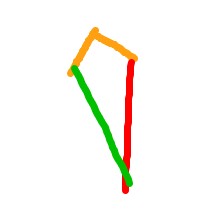
Shape: kite